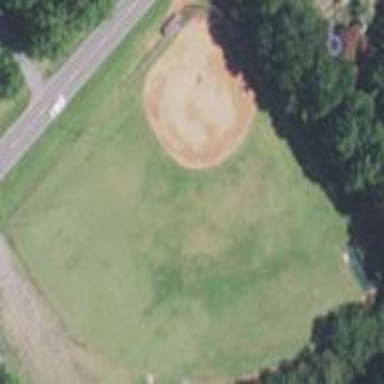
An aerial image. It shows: Baseball/softball pitch for leisure and sports activities.